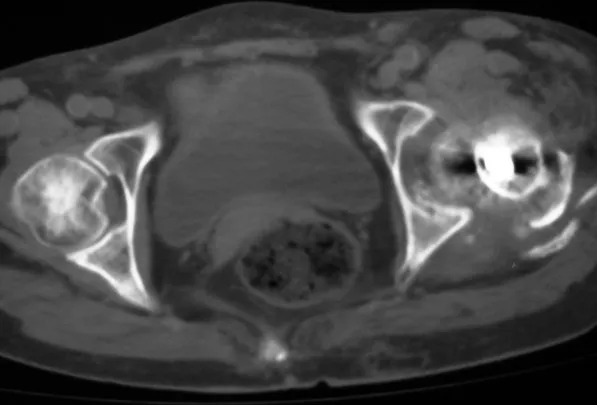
Computer Tomography demonstrating the femoral head and posterior acetabular wall destruction.
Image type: radiology (ct)